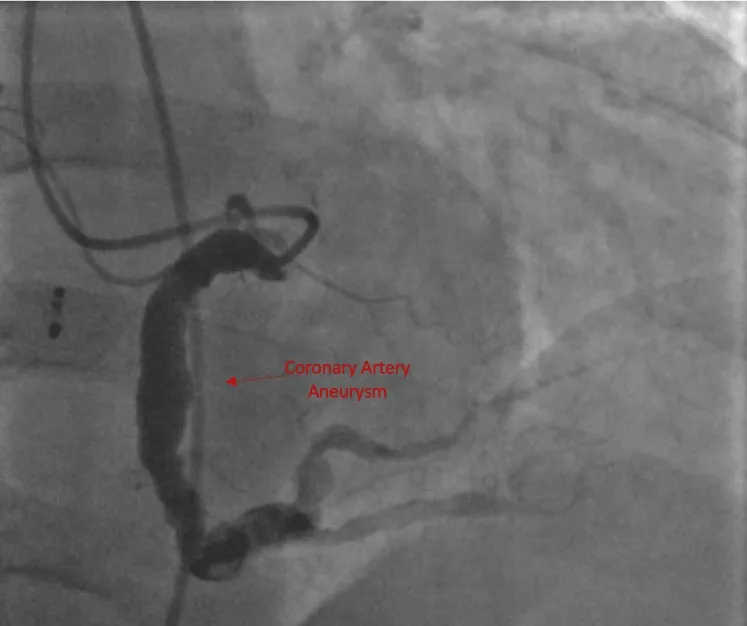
Cardiac catheterization demonstrating aneurysmal right coronary artery.
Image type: radiology (x_ray)